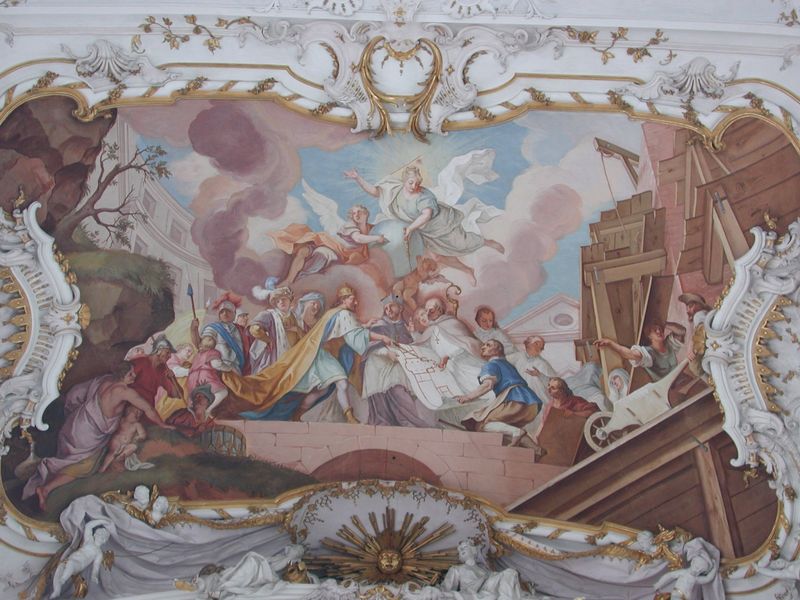
Titel: Fresken der Stiftskirche Dießen am Ammersee
Künstler: Johann Georg Bergmüller
Standort: Dießen am Ammersee, St. Mariä Himmelfahrt (EU - D - Bayern)
Schlagwörter: blau, flügel, himmel, mann, umhang, weiß, wolken, frauen, menschen, stadt, frau, männer, skizze, gebäude, rot, falten, rahmen, bild, brücke, kirche, gold, kind, krone, fliegen, karren, engel, mauer, schubkarre, soldaten, ornamente, stuck, foto, strahlen, allegorie, kathedrale, römer, plan, fresko, putten, bau, verzierungen, bauen, bauplan, deckenmalerei, galgen, weisheit, schafott